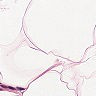
Metastatic tissue present: no